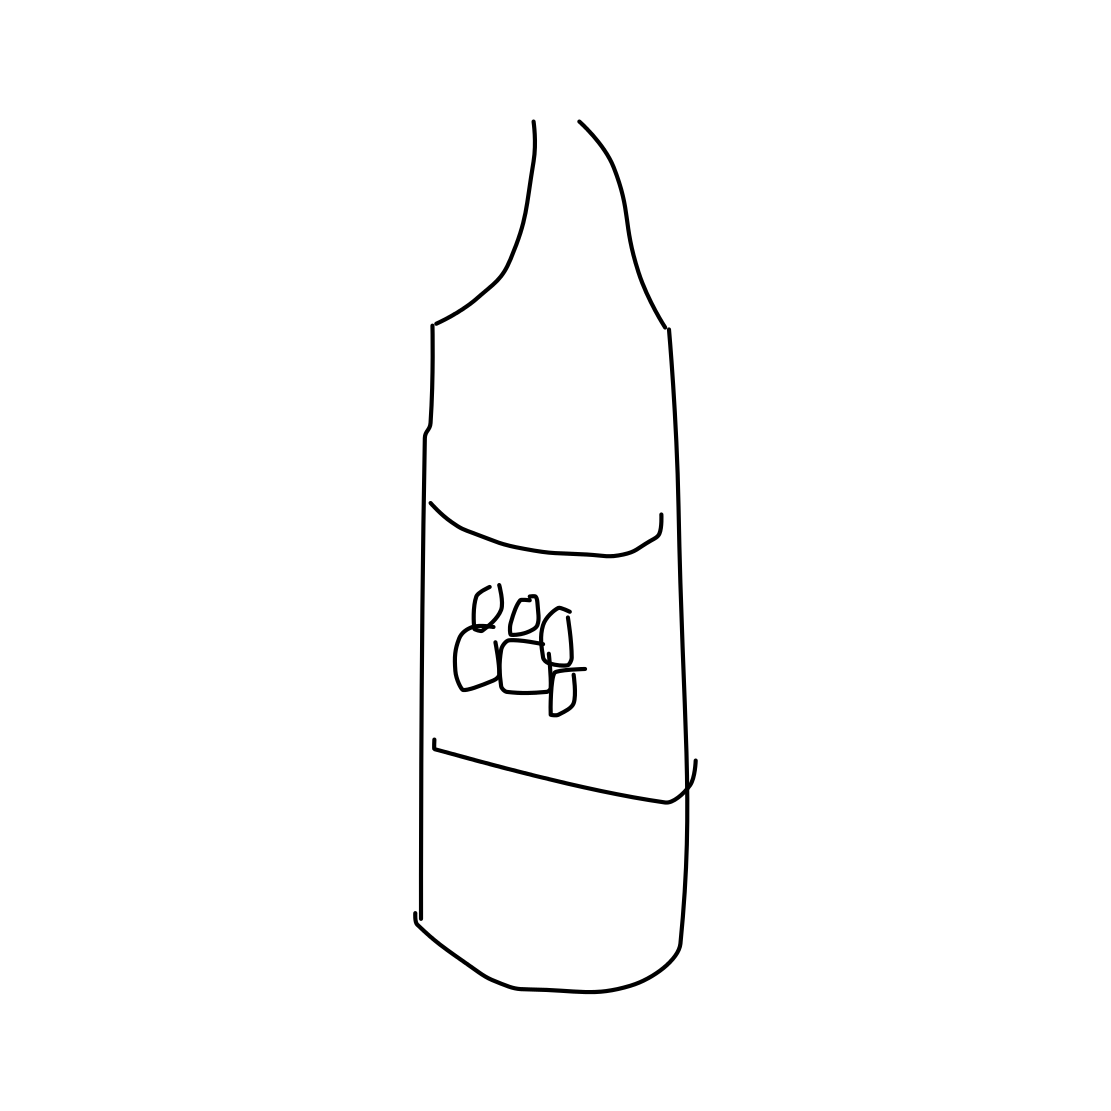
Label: wine-bottle